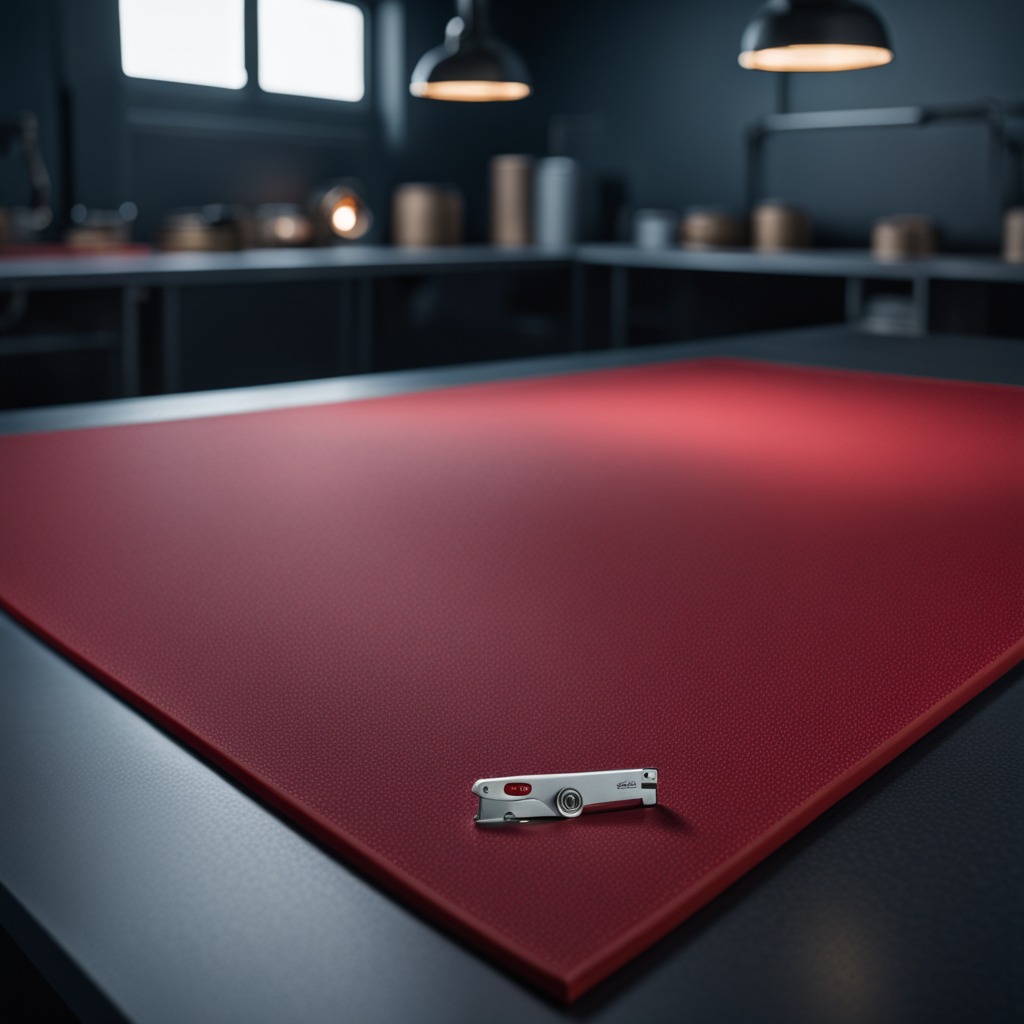
A utility knife lies on the clean granite tabletop.